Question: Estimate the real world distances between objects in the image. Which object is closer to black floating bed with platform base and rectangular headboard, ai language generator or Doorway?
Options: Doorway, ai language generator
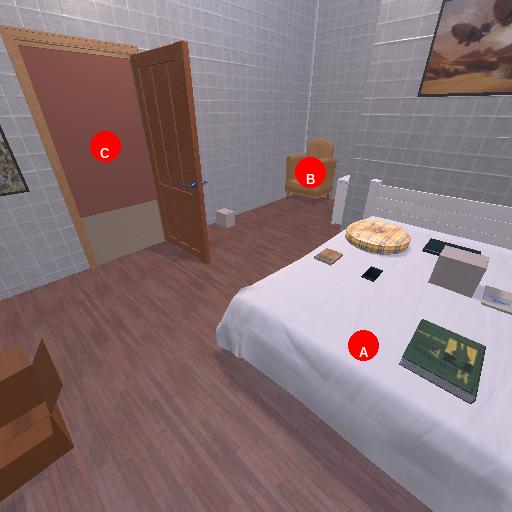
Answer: Doorway